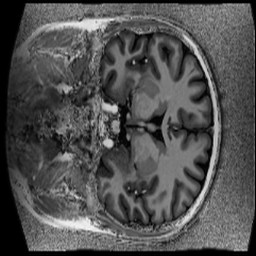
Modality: UNIT1
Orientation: coronal
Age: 26
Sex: female
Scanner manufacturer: siemens
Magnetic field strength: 6.98 T
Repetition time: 6 s
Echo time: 0.00283 s